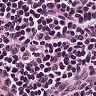
Metastatic tissue present: no